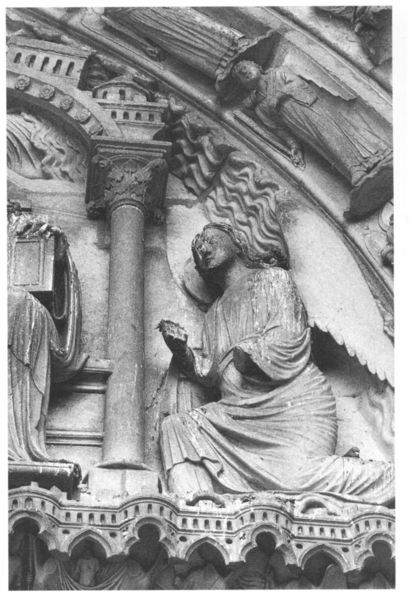
Titel: Maria-Triumph-Portal
Standort: Chartres, Notre-Dame (EU - F)
Schlagwörter: flügel, hand, himmel, körper, mann, umhang, weiß, wolken, stadt, frau, grau, haar, mund, nase, schwarz, säule, säulen, gebäude, haus, ornament, augen, gesicht, sockel, stein, hals, kirche, figur, gewand, haare, decke, gotik, engel, skulptur, relief, bogen, fassade, figuren, rundbogen, weiblich, stuck, stufen, foto, buch, schwarzweiss, knien, beten, kapitell, verziert, fries, portal, sims, skulpturen, sandstein, christus, kniend, heilige, anbetung, erzengel, sakral, gemeißelt, beschädigt, kirchenportal, weltenherrscher, kieen, efrau, mundi, verzier, swäule, säulen-stufen-portal